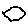
Label: hexagon